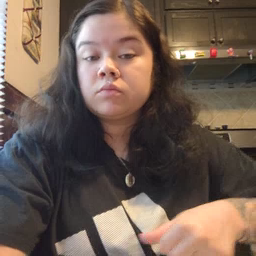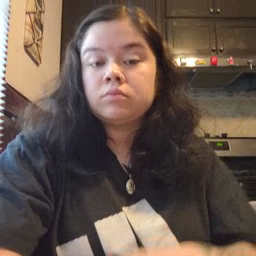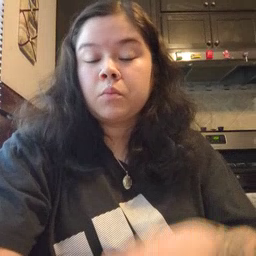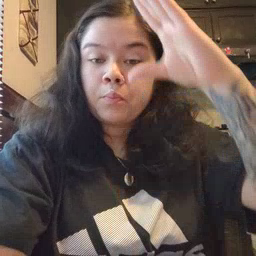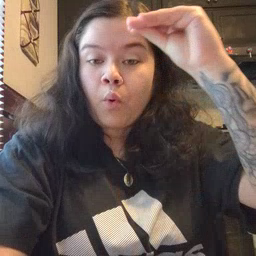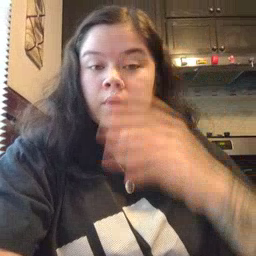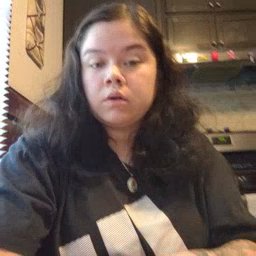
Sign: boy